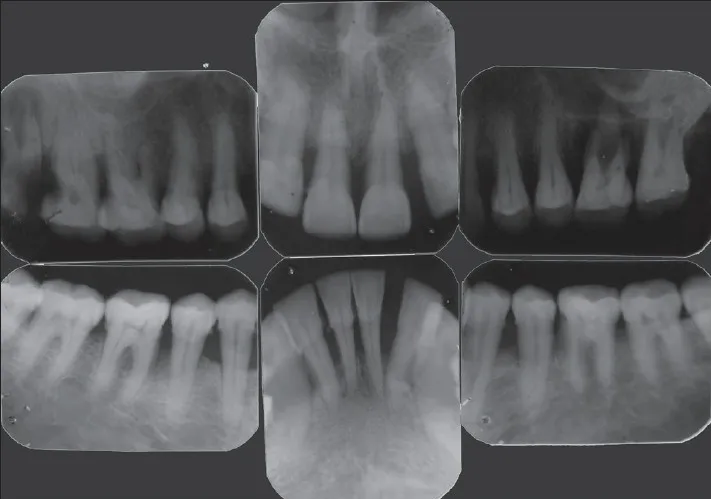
Fullmouth intraoral periapical radiographs.
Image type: radiology (x_ray)